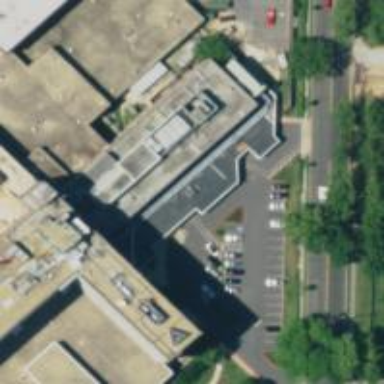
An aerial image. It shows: Healthcare clinic is depicted in the image.